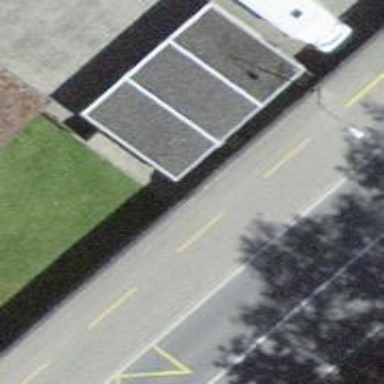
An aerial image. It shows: Group of garages.